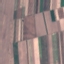
Label: AnnualCrop